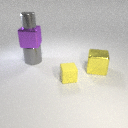
large gray metal cylinder to the left of small yellow rubber cube